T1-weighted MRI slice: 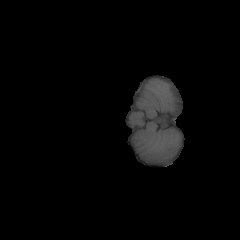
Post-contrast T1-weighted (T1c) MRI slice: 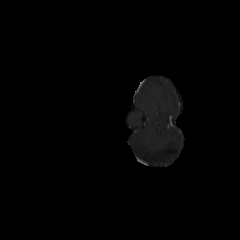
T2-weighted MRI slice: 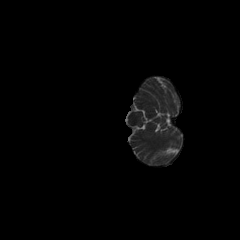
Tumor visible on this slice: no